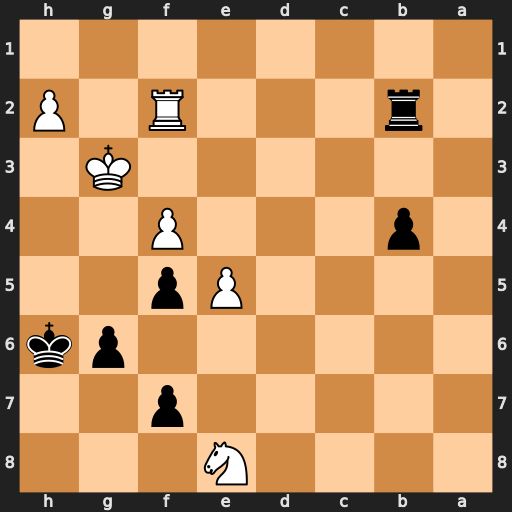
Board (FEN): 4N3/5p2/6pk/4Pp2/1p3P2/6K1/1r3R1P/8
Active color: b
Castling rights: -
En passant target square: -
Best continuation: Rxf2 Kxf2 b3 Nd6 b2